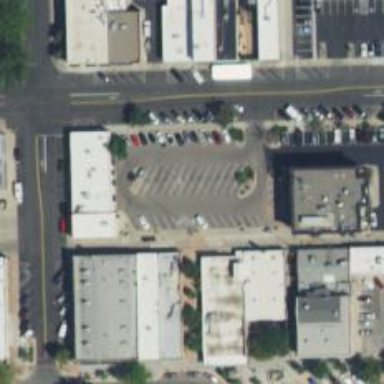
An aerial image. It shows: Parking space is available.